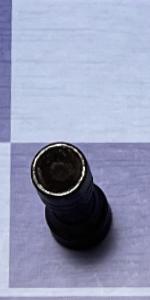
Label: Rook_Black